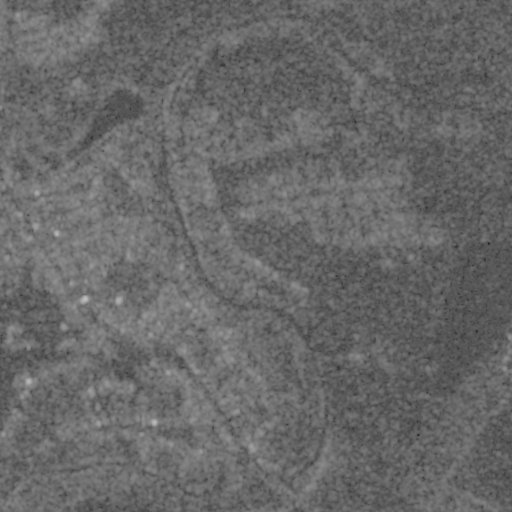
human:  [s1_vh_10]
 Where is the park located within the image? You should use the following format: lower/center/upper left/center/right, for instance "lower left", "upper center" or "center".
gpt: The park is located in the lower left of the image.
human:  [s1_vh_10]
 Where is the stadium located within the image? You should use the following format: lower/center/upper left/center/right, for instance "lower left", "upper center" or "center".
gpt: The stadium is located in the center left of the image.
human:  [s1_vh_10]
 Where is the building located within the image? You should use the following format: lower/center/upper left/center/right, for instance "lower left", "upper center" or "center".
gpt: There is no building in the image.

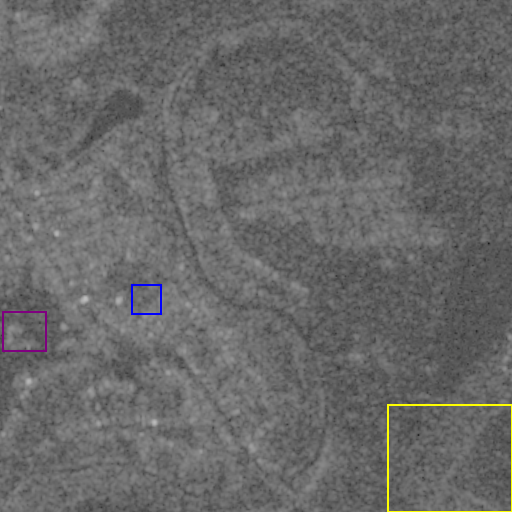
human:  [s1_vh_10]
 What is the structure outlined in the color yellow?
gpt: The structure outlined in yellow is a crop field.
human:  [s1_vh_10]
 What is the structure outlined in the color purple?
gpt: The structure outlined in purple is a park.
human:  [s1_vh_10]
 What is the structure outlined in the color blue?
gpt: The structure outlined in blue is a stadium.
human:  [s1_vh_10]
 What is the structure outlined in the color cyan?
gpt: There is no cyan outline.